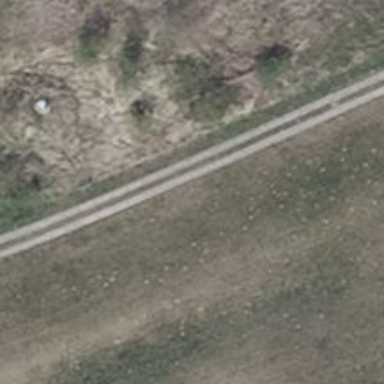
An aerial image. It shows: High-quality track road with concrete lane surface.